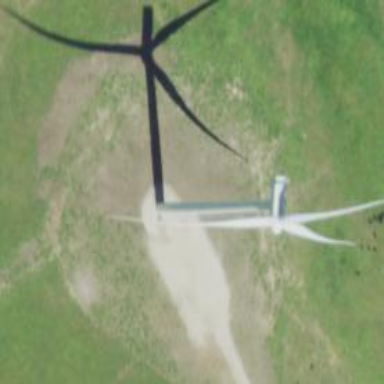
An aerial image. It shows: Wind turbine used as power generator.